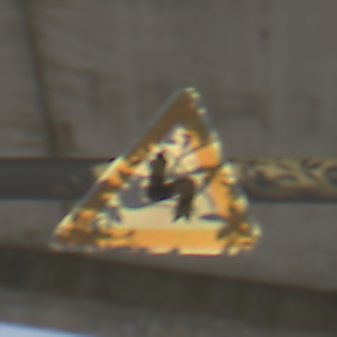
Verkehrszeichen: DoppelkurveZunaechstLinks
Umgebung: Roofed, Suburban
Tageszeit: MorningAfternoon
Wetter: PartlyCloudy
Licht: Natural
Jahreszeit: Winter
Kontrast: LowContrast